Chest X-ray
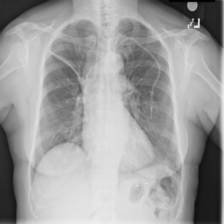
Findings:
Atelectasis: positive
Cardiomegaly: negative
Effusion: negative
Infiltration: negative
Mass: negative
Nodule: negative
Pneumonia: negative
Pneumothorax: negative
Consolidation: negative
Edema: negative
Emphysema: negative
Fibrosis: negative
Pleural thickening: negative
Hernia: negative